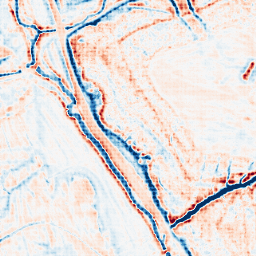
Category: edge_preserving
Decomposition family: bilateral
Decomposition parameters: d: 15
sigma_color: 75
sigma_space: 100
Upsampling method: sinc_hamming
Upsampling parameters: scale: 4
kernel_size: 4
Upsampling scale: 4